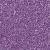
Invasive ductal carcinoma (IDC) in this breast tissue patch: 1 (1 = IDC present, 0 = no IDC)